Question: I have Eclipse Indigo that I use to develop a JSF 2 project using Glassfish 3 Open Source, this in my computer then in my EC2 instance too, in Amazon AWS, for both Glassfish's I created a JDBC Connection Pool to use with my JPA Entity Manager.
Locally my project works pretty fine, but when I deploy the project and try to execute the same form, which gets some values from the database that is running in the same instance EC2 that is running the GlassFIsh tough.
I receive this message:

I'm searching about it, but I don't found anything so far.
There's some configuration that I shoud do for it works ?
Here's the stacktrace:
'''
javax.faces.FacesException: #{reportc.generateReport}: javax.ejb.EJBException
at com.sun.faces.application.ActionListenerImpl.processAction(ActionListenerImpl.java:118)
at javax.faces.component.UICommand.broadcast(UICommand.java:315)
at javax.faces.component.UIViewRoot.broadcastEvents(UIViewRoot.java:794)
at javax.faces.component.UIViewRoot.processApplication(UIViewRoot.java:1259)
at com.sun.faces.lifecycle.InvokeApplicationPhase.execute(InvokeApplicationPhase.java:81)
at com.sun.faces.lifecycle.Phase.doPhase(Phase.java:101)
at com.sun.faces.lifecycle.LifecycleImpl.execute(LifecycleImpl.java:118)
at javax.faces.webapp.FacesServlet.service(FacesServlet.java:593)
at org.apache.catalina.core.StandardWrapper.service(StandardWrapper.java:1539)
at org.apache.catalina.core.StandardWrapperValve.invoke(StandardWrapperValve.java:281)
at org.apache.catalina.core.StandardContextValve.invoke(StandardContextValve.java:175)
at org.apache.catalina.core.StandardPipeline.doInvoke(StandardPipeline.java:655)
at org.apache.catalina.core.StandardPipeline.invoke(StandardPipeline.java:595)
at com.sun.enterprise.web.WebPipeline.invoke(WebPipeline.java:98)
at com.sun.enterprise.web.PESessionLockingStandardPipeline.invoke(PESessionLockingStandardPipeline.java:91)
at org.apache.catalina.core.StandardHostValve.invoke(StandardHostValve.java:162)
at org.apache.catalina.connector.CoyoteAdapter.doService(CoyoteAdapter.java:330)
at org.apache.catalina.connector.CoyoteAdapter.service(CoyoteAdapter.java:231)
at com.sun.enterprise.v3.services.impl.ContainerMapper.service(ContainerMapper.java:174)
at com.sun.grizzly.http.ProcessorTask.invokeAdapter(ProcessorTask.java:828)
at com.sun.grizzly.http.ProcessorTask.doProcess(ProcessorTask.java:725)
at com.sun.grizzly.http.ProcessorTask.process(ProcessorTask.java:1019)
at com.sun.grizzly.http.DefaultProtocolFilter.execute(DefaultProtocolFilter.java:225)
at com.sun.grizzly.DefaultProtocolChain.executeProtocolFilter(DefaultProtocolChain.java:137)
at com.sun.grizzly.DefaultProtocolChain.execute(DefaultProtocolChain.java:104)
at com.sun.grizzly.DefaultProtocolChain.execute(DefaultProtocolChain.java:90)
at com.sun.grizzly.http.HttpProtocolChain.execute(HttpProtocolChain.java:79)
at com.sun.grizzly.ProtocolChainContextTask.doCall(ProtocolChainContextTask.java:54)
at com.sun.grizzly.SelectionKeyContextTask.call(SelectionKeyContextTask.java:59)
at com.sun.grizzly.ContextTask.run(ContextTask.java:71)
at com.sun.grizzly.util.AbstractThreadPool$Worker.doWork(AbstractThreadPool.java:532)
at com.sun.grizzly.util.AbstractThreadPool$Worker.run(AbstractThreadPool.java:513)
at java.lang.Thread.run(Thread.java:636)
Caused by: javax.faces.el.EvaluationException: javax.ejb.EJBException
at javax.faces.component.MethodBindingMethodExpressionAdapter.invoke(MethodBindingMethodExpressionAdapter.java:102)
at com.sun.faces.application.ActionListenerImpl.processAction(ActionListenerImpl.java:102)
... 32 more
Caused by: javax.ejb.EJBException
at com.sun.ejb.containers.BaseContainer.processSystemException(BaseContainer.java:5193)
at com.sun.ejb.containers.BaseContainer.completeNewTx(BaseContainer.java:5091)
at com.sun.ejb.containers.BaseContainer.postInvokeTx(BaseContainer.java:4879)
at com.sun.ejb.containers.BaseContainer.postInvoke(BaseContainer.java:2039)
at com.sun.ejb.containers.BaseContainer.postInvoke(BaseContainer.java:1990)
at com.sun.ejb.containers.EJBLocalObjectInvocationHandler.invoke(EJBLocalObjectInvocationHandler.java:222)
at com.sun.ejb.containers.EJBLocalObjectInvocationHandlerDelegate.invoke(EJBLocalObjectInvocationHandlerDelegate.java:88)
at $Proxy225.listLastMinutes(Unknown Source)
at com.brainset.eao.__EJB31_Generated__LogEAO__Intf____Bean__.listLastMinutes(Unknown Source)
at com.brainset.controller.ReportControl.getLog(ReportControl.java:234)
at com.brainset.controller.ReportControl.generateReport(ReportControl.java:49)
at sun.reflect.NativeMethodAccessorImpl.invoke0(Native Method)
at sun.reflect.NativeMethodAccessorImpl.invoke(NativeMethodAccessorImpl.java:57)
at sun.reflect.DelegatingMethodAccessorImpl.invoke(DelegatingMethodAccessorImpl.java:43)
at java.lang.reflect.Method.invoke(Method.java:616)
at com.sun.el.parser.AstValue.invoke(AstValue.java:234)
at com.sun.el.MethodExpressionImpl.invoke(MethodExpressionImpl.java:297)
at com.sun.faces.facelets.el.TagMethodExpression.invoke(TagMethodExpression.java:105)
at javax.faces.component.MethodBindingMethodExpressionAdapter.invoke(MethodBindingMethodExpressionAdapter.java:88)
... 33 more
Caused by: java.lang.IllegalStateException: Attempting to execute an operation on a closed EntityManagerFactory.
at org.eclipse.persistence.internal.jpa.EntityManagerFactoryDelegate.verifyOpen(EntityManagerFactoryDelegate.java:305)
at org.eclipse.persistence.internal.jpa.EntityManagerFactoryDelegate.createEntityManagerImpl(EntityManagerFactoryDelegate.java:276)
'''
This is how I'm using the EntityManager:
'''
@Stateless(mappedName = "logEAO")
@LocalBean
public class LogEAO {
@PersistenceContext
private EntityManager em;
public LogEAO() {}
public Log find(int id) {
return em.find(Log.class, id);
}
// ..
'''
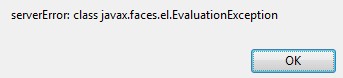
Answer: From your stacktrace:
> Caused by: java.lang.IllegalStateException: Attempting to execute an operation on a closed EntityManagerFactory.
Your EJB code looks all right. This is more likely a Glassfish bug or misconfiguration:
- <URL>
---
'EntityManagerFactory''EntityManager''@PersistenceContext'The 'EntityManagerFactory' is intented to be created only once on webapp's startup, reused throughout the entire webapp's lifetime and closed on webapp's shutdown. It should not be closed somewhere halfway or be serialized and reused for a next restart cycle.Since you're apparently targeting Glassfish, I would strongly recommend to not manage it yourself, but letting Glassfish do the job. You end up with much simpler EJB code without all the hassle to manage transactions manually.
### See also:
- <URL>